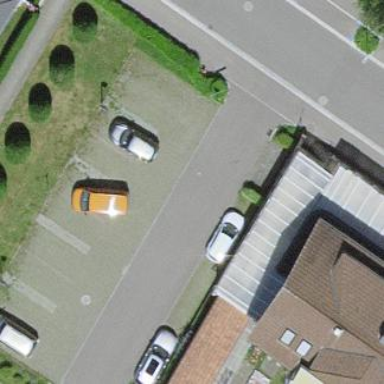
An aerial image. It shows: Parking area with surface.